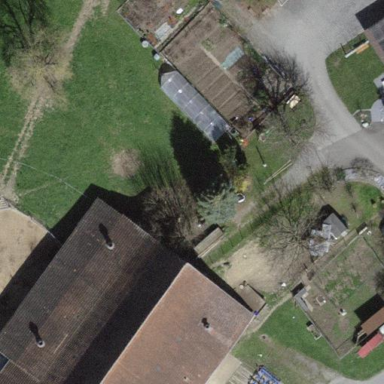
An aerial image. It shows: Farmyard area.